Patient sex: F
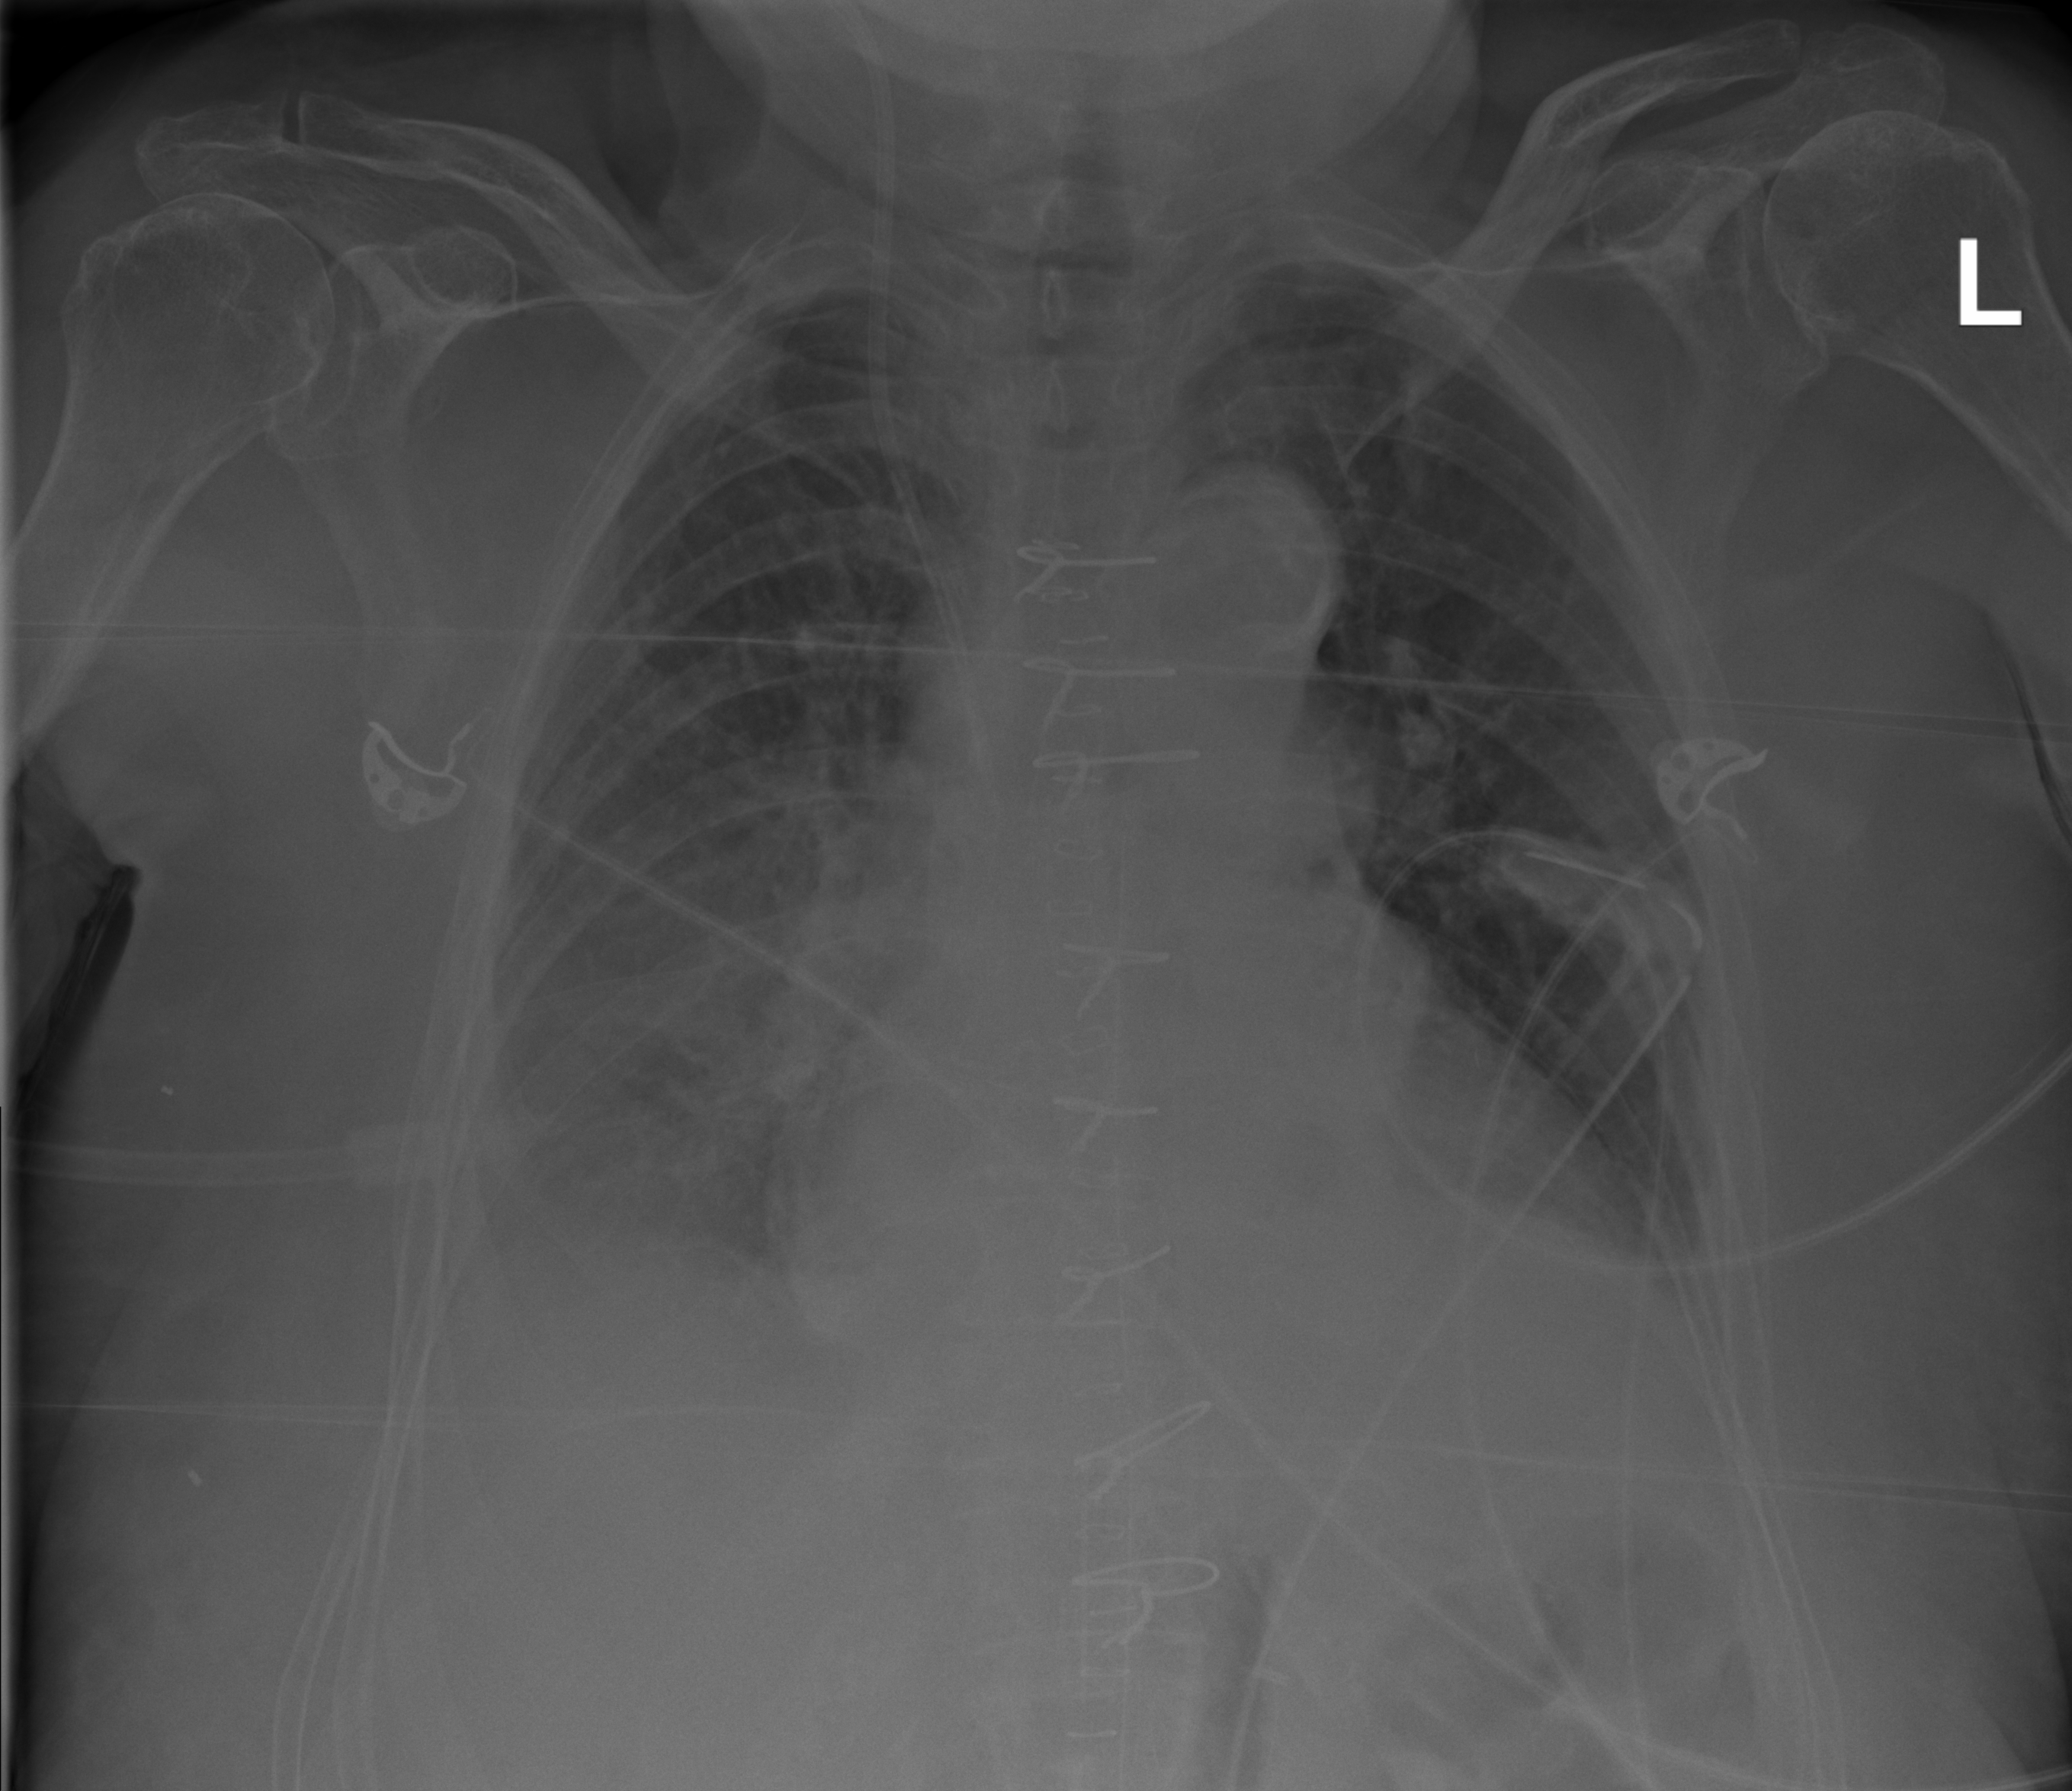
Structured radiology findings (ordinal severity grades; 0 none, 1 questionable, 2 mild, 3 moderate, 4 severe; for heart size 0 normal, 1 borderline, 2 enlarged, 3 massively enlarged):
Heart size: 2
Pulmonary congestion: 0
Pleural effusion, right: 3
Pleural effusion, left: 0
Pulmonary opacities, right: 1
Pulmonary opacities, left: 0
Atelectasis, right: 3
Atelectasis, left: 1